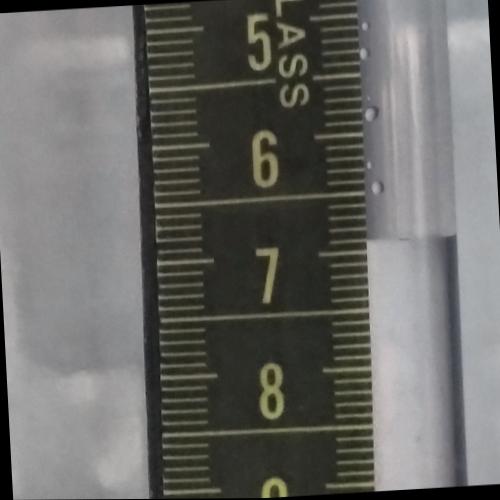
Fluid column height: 6.9 cm